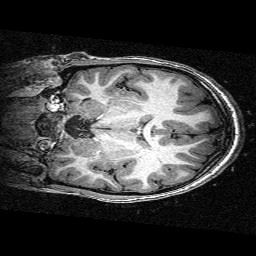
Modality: T1w
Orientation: coronal
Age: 10
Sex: female
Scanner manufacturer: siemens
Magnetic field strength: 3 T
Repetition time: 2.3 s
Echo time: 0.00336 s